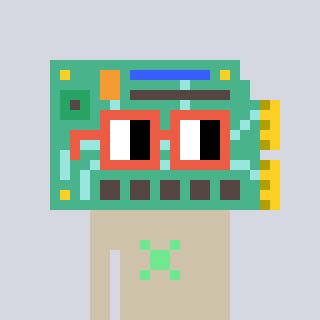
a pixel art character with square orange glasses, a chipboard-shaped head and a bege-colored body on a cool background